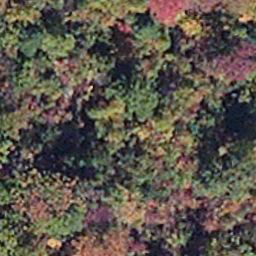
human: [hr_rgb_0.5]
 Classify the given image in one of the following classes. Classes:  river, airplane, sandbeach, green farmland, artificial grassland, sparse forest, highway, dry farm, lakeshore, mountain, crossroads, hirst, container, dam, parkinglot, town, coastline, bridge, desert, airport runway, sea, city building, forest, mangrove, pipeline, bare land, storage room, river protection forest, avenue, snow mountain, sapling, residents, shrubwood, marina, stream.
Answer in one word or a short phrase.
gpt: mangrove